Question: I have the next result :

> menu.xml
'''
<?xml version="1.0" encoding="utf-8"?>
<menu xmlns:android="http://schemas.android.com/apk/res/android"
xmlns:app="http://schemas.android.com/apk/res-auto">
<item
android:id="@+id/action_search"
android:actionLayout="@layout/my_search_view"
android:icon="@android:drawable/ic_menu_search"
android:title="Search"
app:actionViewClass="android.support.v7.widget.SearchView"
app:showAsAction="always|collapseActionView"/>
</menu>
'''
> my_search_view.xml
'''
<?xml version="1.0" encoding="utf-8"?>
<SearchView xmlns:android="http://schemas.android.com/apk/res/android"
android:layout_width="match_parent"
android:layout_height="wrap_content"
android:maxWidth="10000dp"/>
'''
> Activity
'''
@Override
public boolean onCreateOptionsMenu(Menu menu)
{
getMenuInflater().inflate(R.menu.menu, menu);
MenuItem searchItem = menu.findItem(R.id.action_search);
SearchView searchView = (SearchView) MenuItemCompat.getActionView(searchItem);
searchView.setQueryHint("Poisk");
searchView.setOnQueryTextListener(this);
// Get the SearchView and set the searchable configuration
SearchManager searchManager = (SearchManager) getSystemService(Context.SEARCH_SERVICE);
searchView.setSearchableInfo(searchManager.getSearchableInfo(getComponentName()));
ActionBar.LayoutParams params = new ActionBar.LayoutParams(ActionBar.LayoutParams.MATCH_PARENT, ActionBar.LayoutParams.MATCH_PARENT);
searchView.setLayoutParams(params);
searchView.setIconified(false);
MenuItemCompat.expandActionView(searchItem);
return super.onCreateOptionsMenu(menu);
}
'''
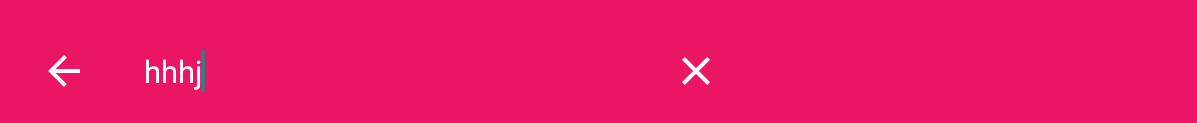
Answer: MenuItemCompat's SearchView has a property named maxWidth. The following does the trick:
'''
searchView.setMaxWidth( Integer.MAX_VALUE );
'''